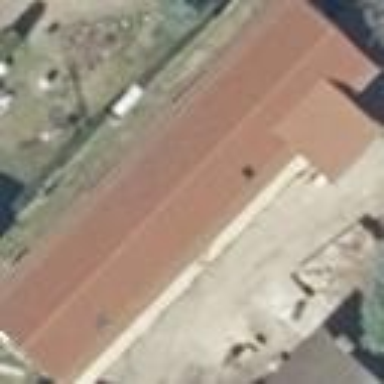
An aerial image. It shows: Building with gabled roof.